Question: The usual project properties page is not shown when I view properties for a BizTalk 2006R2 project in Visual Studio 2005. Instead I get the property dialog below. How do I get the one where you can choose to sign the assembly, the one with the tabs on the right side?

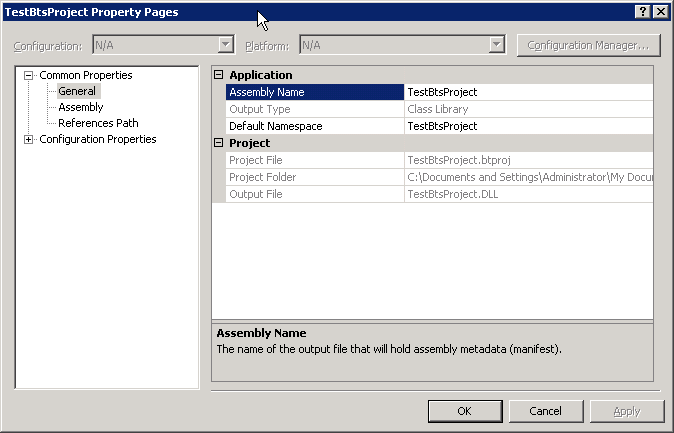
Answer: Didn't manage to fix the actual problem but signed the assembly by manually generating a kay with 'sn -k' and assigning it to the assembly in the dialog above.